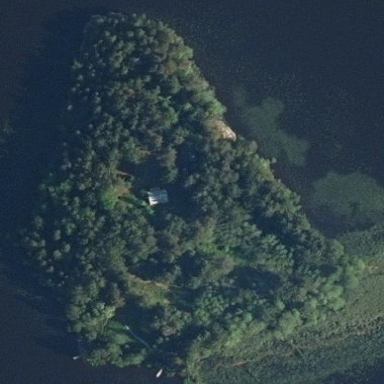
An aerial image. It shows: Island covered with woodland.